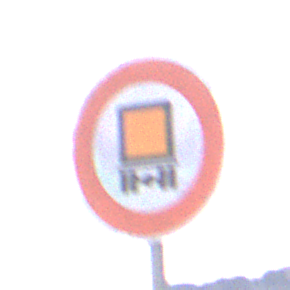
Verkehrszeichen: VerbotKennzeichnungspflichtigeKraftfahrzeugeGefaehrlicheGueter
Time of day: SunriseSunset
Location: Outdoor (Nature)
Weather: PartlyCloudy
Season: NotSpecified
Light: Natural